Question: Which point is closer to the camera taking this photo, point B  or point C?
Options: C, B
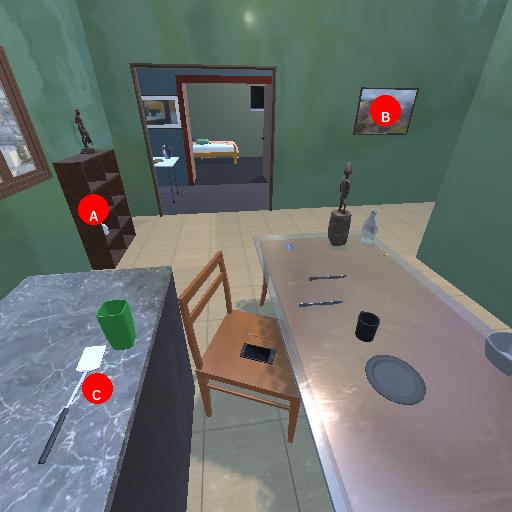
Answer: C